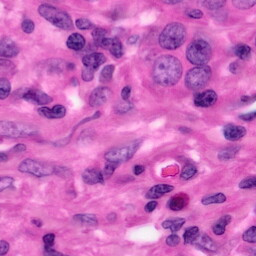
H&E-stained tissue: Pancreatic